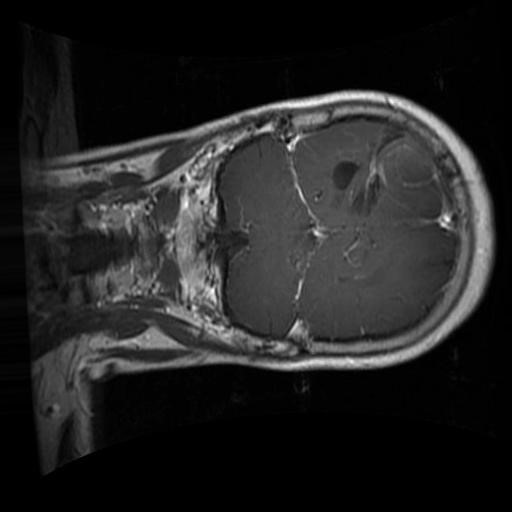
Label: brain_glioma